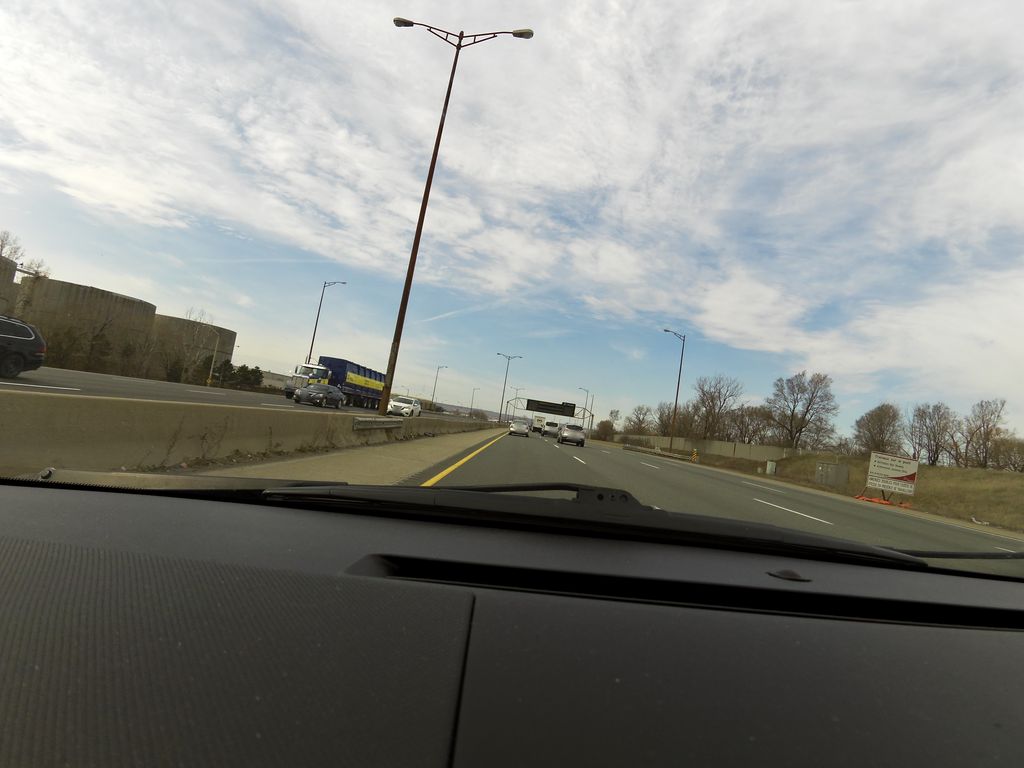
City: hamilton